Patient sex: M
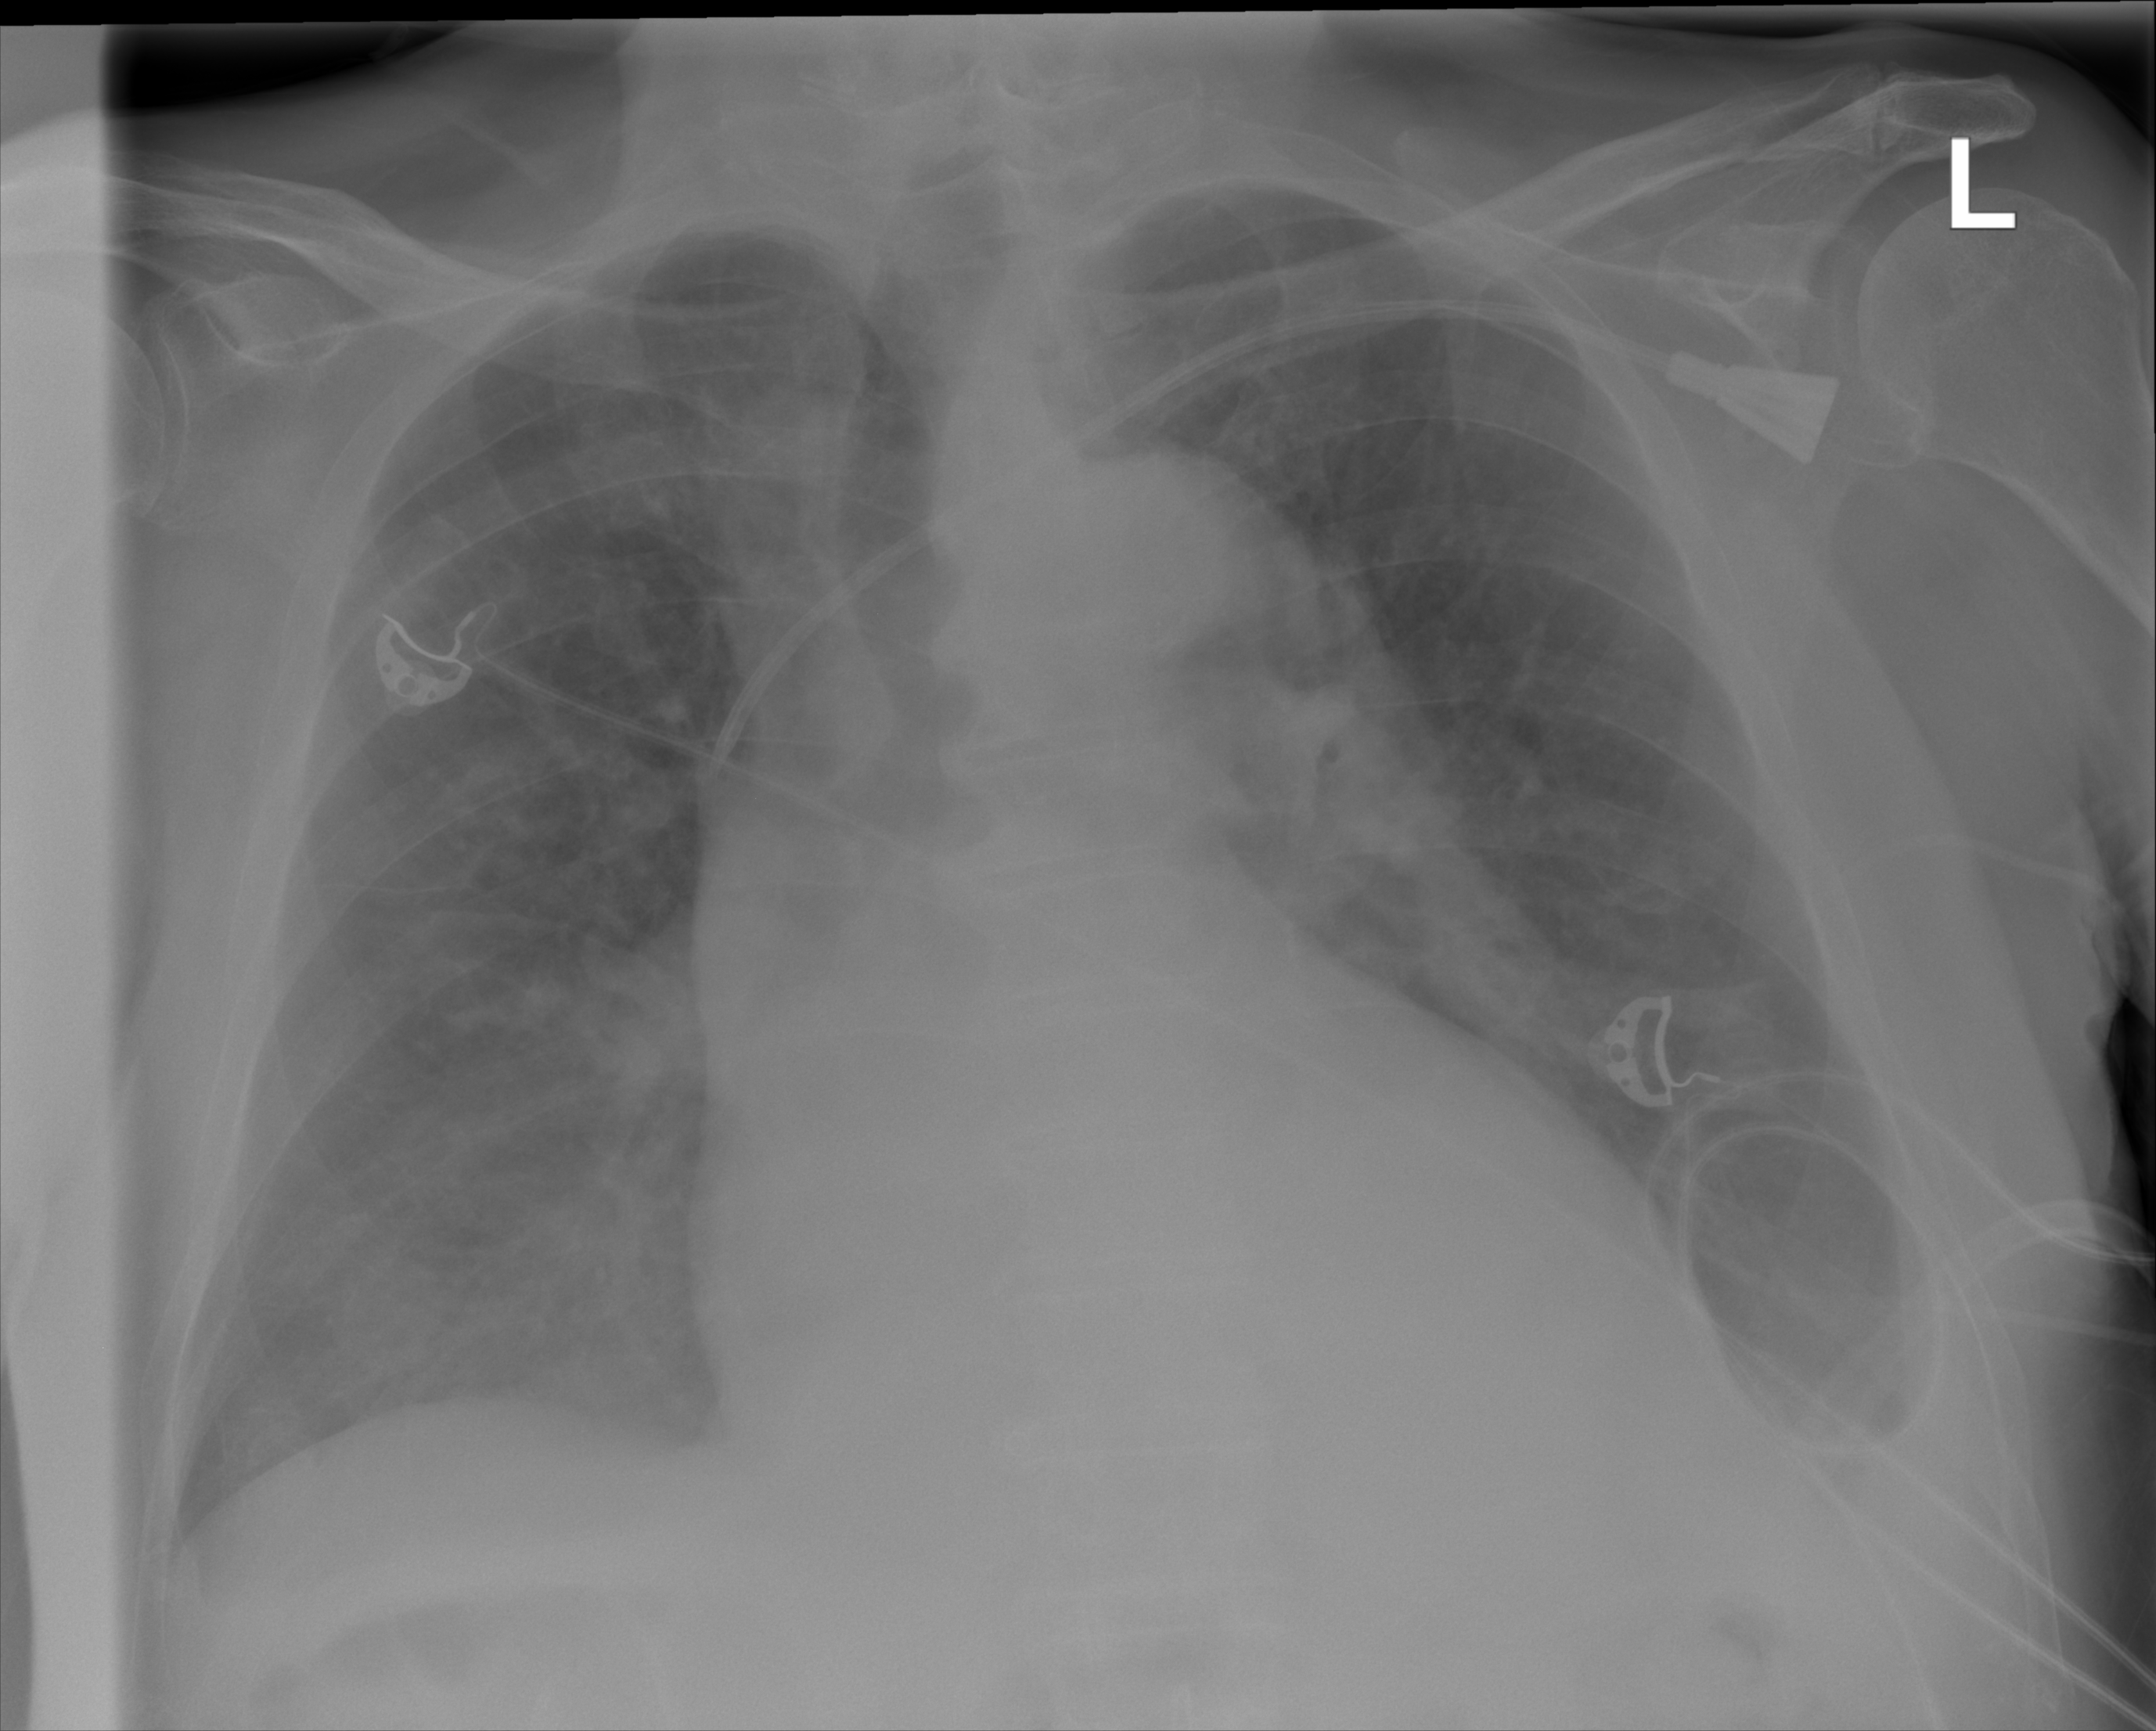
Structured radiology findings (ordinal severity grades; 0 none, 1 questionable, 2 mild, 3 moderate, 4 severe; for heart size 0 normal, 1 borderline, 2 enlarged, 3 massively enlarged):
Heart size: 1
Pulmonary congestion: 2
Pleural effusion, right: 2
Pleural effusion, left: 2
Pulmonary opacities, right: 2
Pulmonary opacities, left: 2
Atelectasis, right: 2
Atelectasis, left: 2